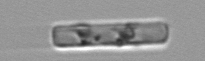
Label: Guinardia_delicatula